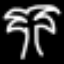
Label: palm tree